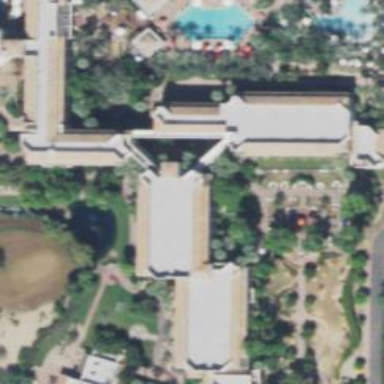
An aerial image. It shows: Hotel building.